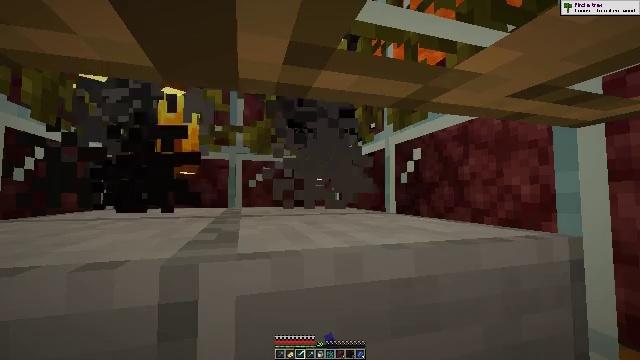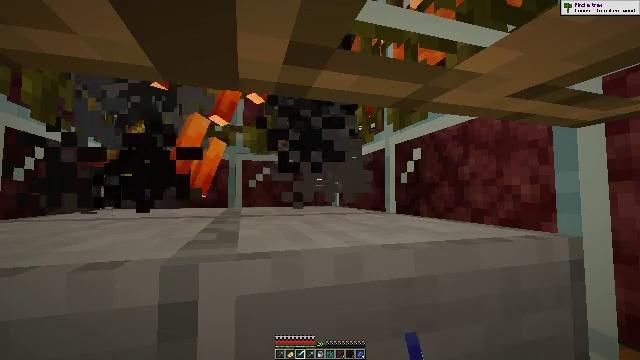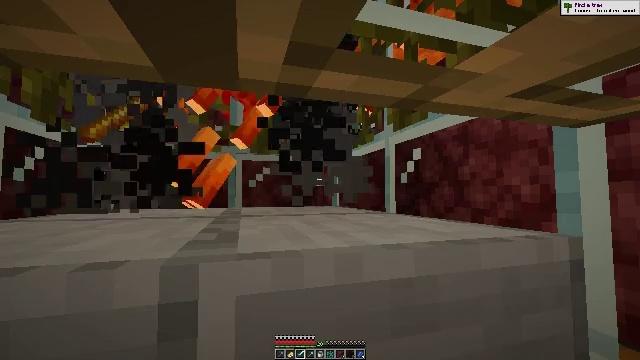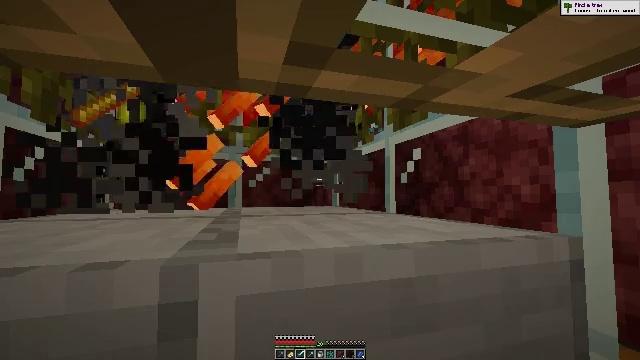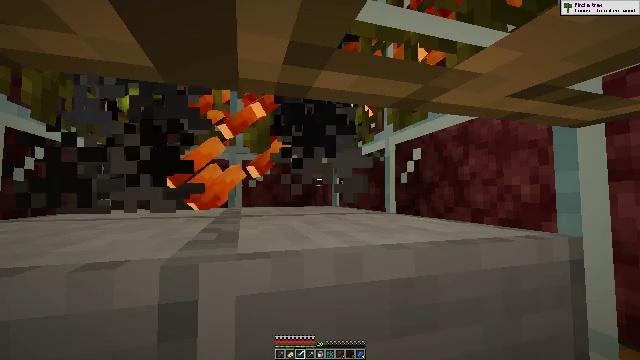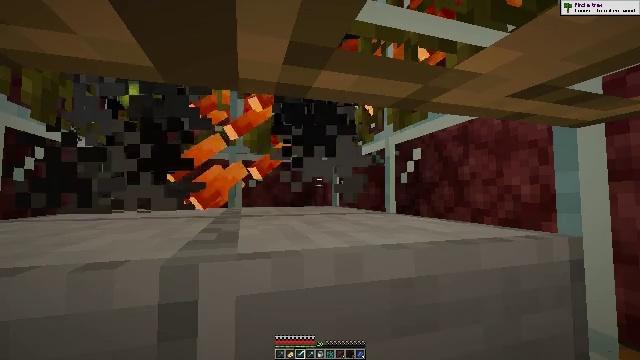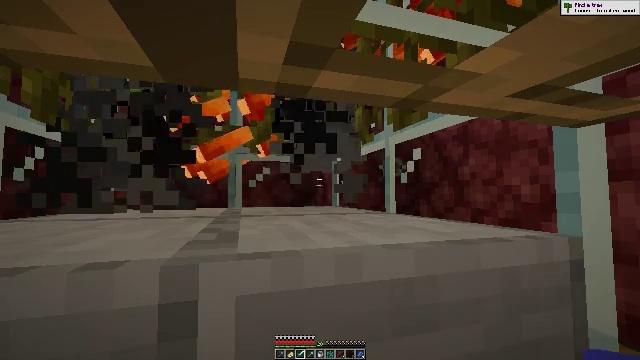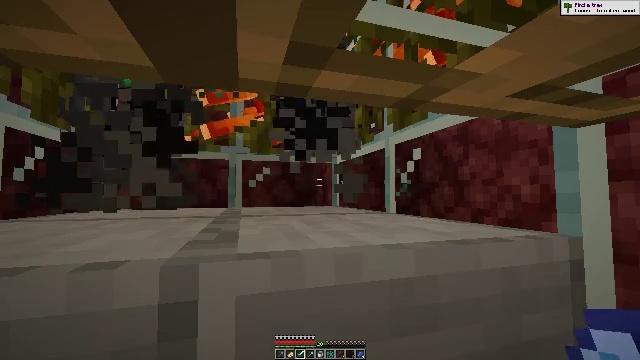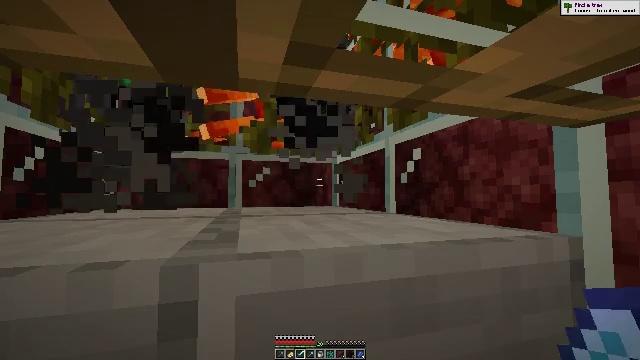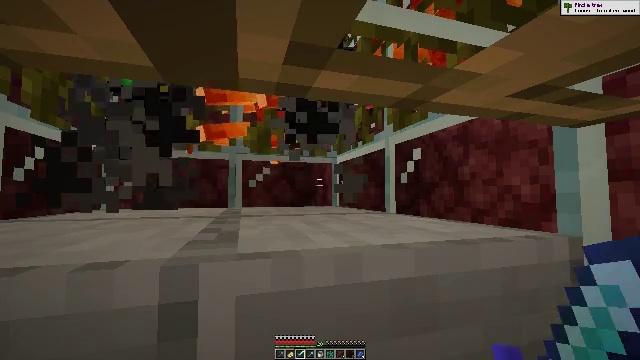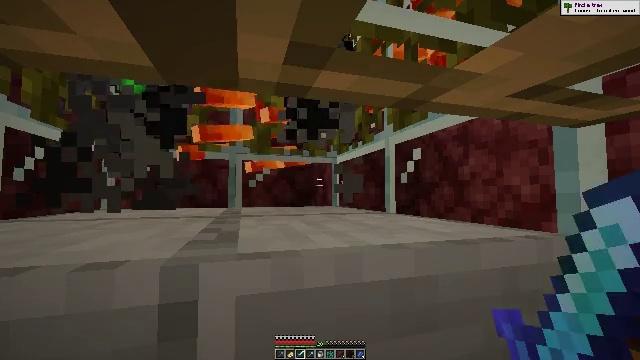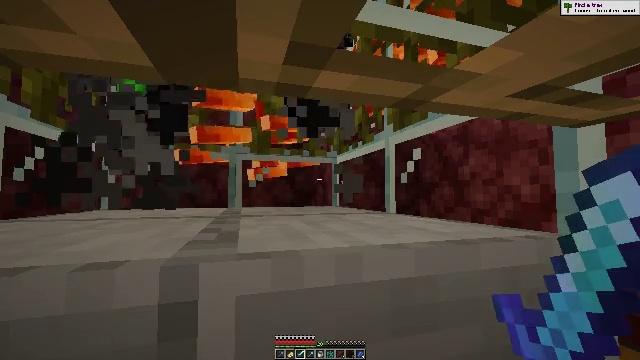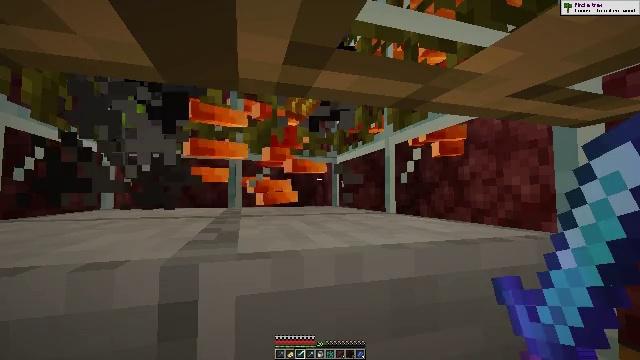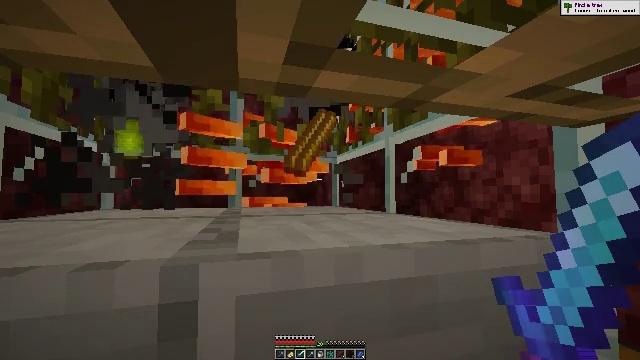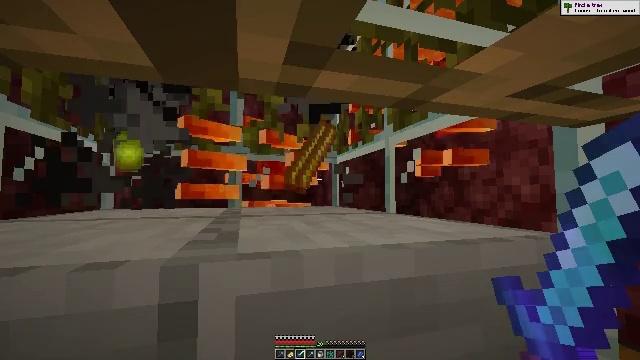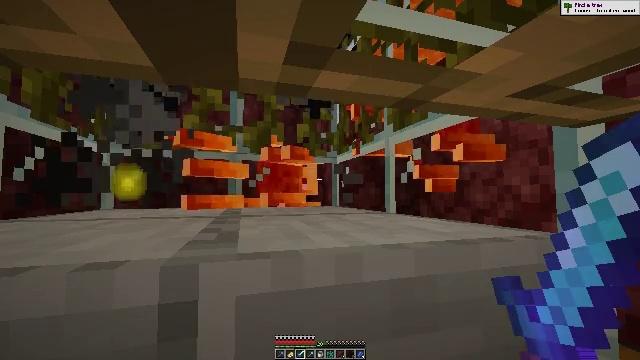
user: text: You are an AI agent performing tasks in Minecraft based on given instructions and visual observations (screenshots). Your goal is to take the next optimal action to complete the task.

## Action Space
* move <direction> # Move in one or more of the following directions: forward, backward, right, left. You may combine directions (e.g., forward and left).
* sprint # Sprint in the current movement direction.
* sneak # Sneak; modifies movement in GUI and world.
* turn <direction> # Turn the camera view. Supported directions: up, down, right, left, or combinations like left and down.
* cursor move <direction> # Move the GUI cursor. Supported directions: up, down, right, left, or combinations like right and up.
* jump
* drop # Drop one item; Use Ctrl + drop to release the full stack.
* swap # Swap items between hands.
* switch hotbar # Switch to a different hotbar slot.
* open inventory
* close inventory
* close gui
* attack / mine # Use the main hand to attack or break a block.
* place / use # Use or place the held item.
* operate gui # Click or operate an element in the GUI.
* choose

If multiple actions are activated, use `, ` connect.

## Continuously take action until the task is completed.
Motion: motion action
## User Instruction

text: Attack the yellow shulker box to pick it up.
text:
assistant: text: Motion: no_op
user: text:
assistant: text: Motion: no_op
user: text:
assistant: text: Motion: no_op
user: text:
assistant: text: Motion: no_op
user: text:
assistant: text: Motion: no_op
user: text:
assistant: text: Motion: no_op
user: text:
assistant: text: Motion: no_op
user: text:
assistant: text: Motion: no_op
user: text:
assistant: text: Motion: no_op
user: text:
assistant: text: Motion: no_op
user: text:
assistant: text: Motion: no_op
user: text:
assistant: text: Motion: no_op
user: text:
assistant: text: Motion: no_op
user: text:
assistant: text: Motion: no_op
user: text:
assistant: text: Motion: no_op
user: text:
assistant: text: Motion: no_op
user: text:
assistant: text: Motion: no_op
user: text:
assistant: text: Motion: turn left
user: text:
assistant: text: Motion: turn left
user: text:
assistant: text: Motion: no_op
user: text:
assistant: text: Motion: no_op
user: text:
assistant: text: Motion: no_op
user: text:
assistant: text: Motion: no_op
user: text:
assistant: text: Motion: no_op
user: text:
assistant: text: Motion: no_op
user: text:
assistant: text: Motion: no_op
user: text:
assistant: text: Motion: no_op
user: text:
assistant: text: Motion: no_op
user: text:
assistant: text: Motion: no_op
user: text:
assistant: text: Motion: no_op